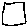
Label: square